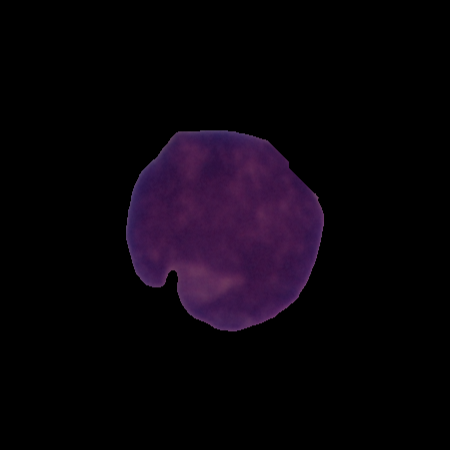
Label: cancer